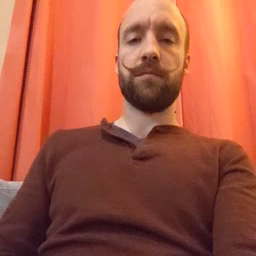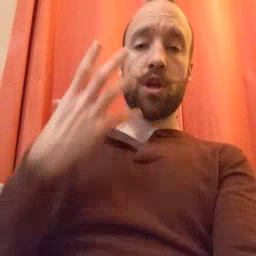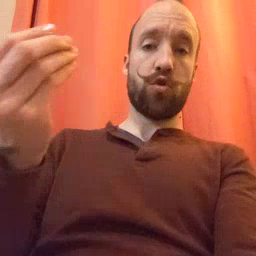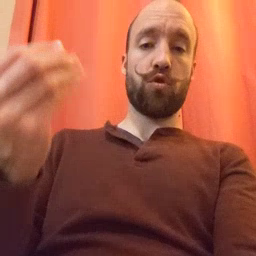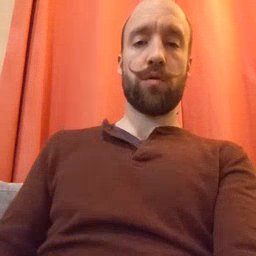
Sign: go